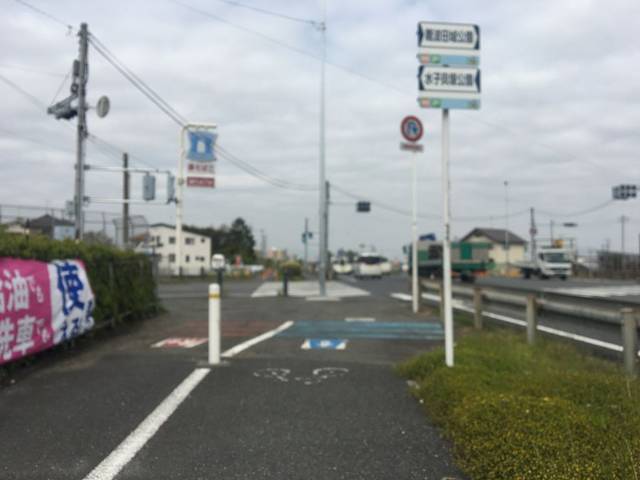
Region: Japan
Coordinates: 35.852, 139.565